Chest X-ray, PA view. Patient: 43 years old, sex F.
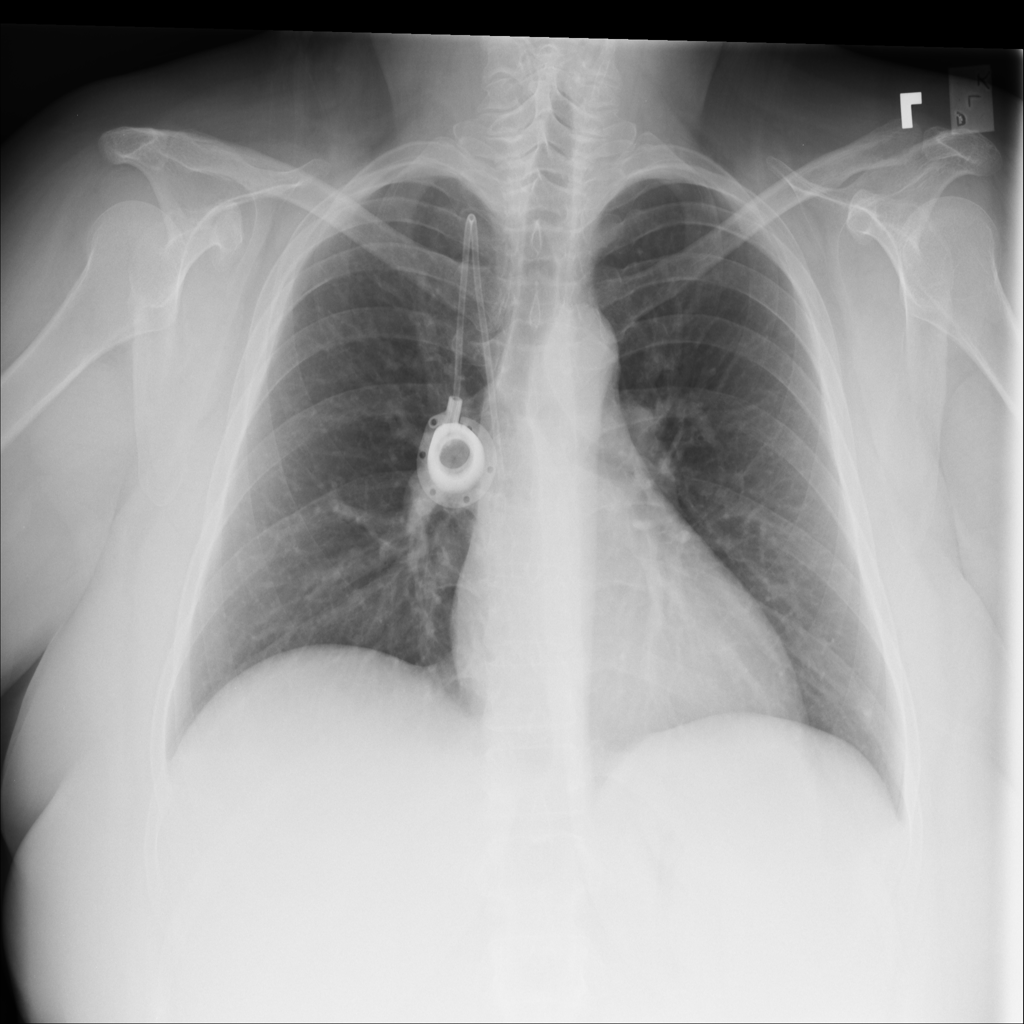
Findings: No Finding